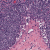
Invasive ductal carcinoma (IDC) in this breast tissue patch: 0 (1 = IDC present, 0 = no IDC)